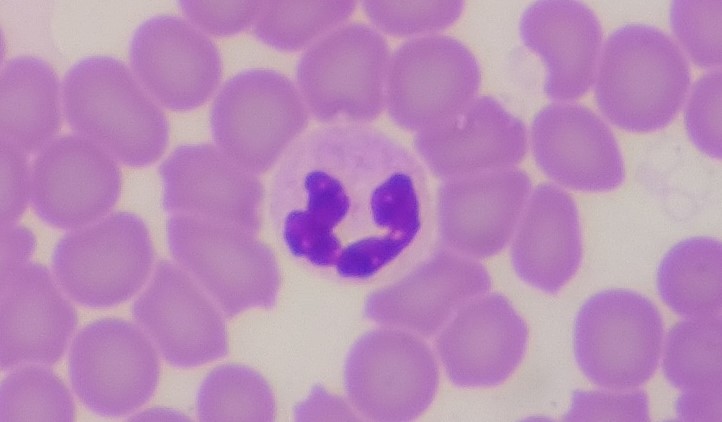
White blood cell type: Neutrophil